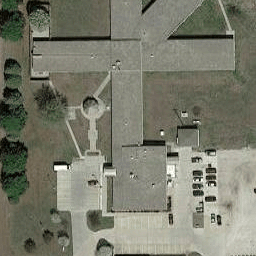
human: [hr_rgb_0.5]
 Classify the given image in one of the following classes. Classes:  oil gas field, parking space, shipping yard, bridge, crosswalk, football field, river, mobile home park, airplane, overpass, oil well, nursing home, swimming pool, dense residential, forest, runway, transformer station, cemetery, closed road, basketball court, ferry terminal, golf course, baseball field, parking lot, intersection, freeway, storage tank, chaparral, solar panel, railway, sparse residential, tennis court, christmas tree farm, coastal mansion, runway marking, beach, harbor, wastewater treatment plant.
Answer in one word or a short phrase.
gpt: nursing home